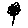
Label: flower